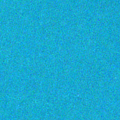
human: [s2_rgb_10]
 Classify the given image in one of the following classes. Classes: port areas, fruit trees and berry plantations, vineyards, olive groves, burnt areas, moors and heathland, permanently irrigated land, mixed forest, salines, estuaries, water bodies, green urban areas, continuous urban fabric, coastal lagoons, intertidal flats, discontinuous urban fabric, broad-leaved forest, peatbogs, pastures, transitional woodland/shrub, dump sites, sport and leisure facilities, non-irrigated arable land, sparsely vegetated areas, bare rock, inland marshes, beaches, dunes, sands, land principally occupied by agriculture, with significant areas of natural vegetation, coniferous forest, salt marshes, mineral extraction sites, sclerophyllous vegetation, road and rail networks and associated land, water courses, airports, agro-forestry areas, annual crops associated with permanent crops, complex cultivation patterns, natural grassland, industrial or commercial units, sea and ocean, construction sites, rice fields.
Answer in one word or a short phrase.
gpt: sea and ocean